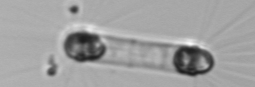
Label: Corethron_hystrix